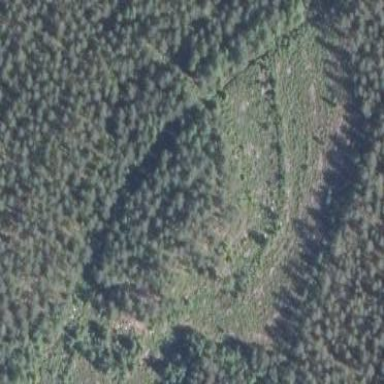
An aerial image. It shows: Needle-leaved woodland.